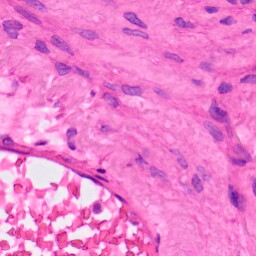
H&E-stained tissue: Lung